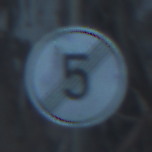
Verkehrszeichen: EndeGeschwindigkeit5
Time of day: MorningAfternoon
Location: Outdoor (Nature)
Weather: Clear
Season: NotSpecified
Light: Natural